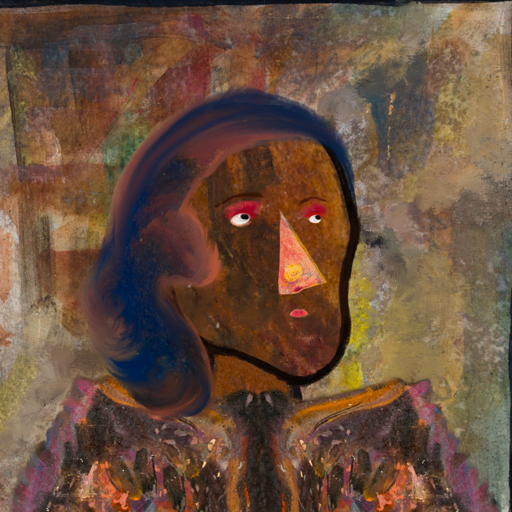
Background: Mosgoul, Head And Neck Side: Mosgoul, Face Side: Irani, Bust: Gypsy_Queen, Hair Side: Mother_And_Son_Son, Head Accessory: Blank, Second Necklace: Blank, Necklace: Blank, Baby: Blank